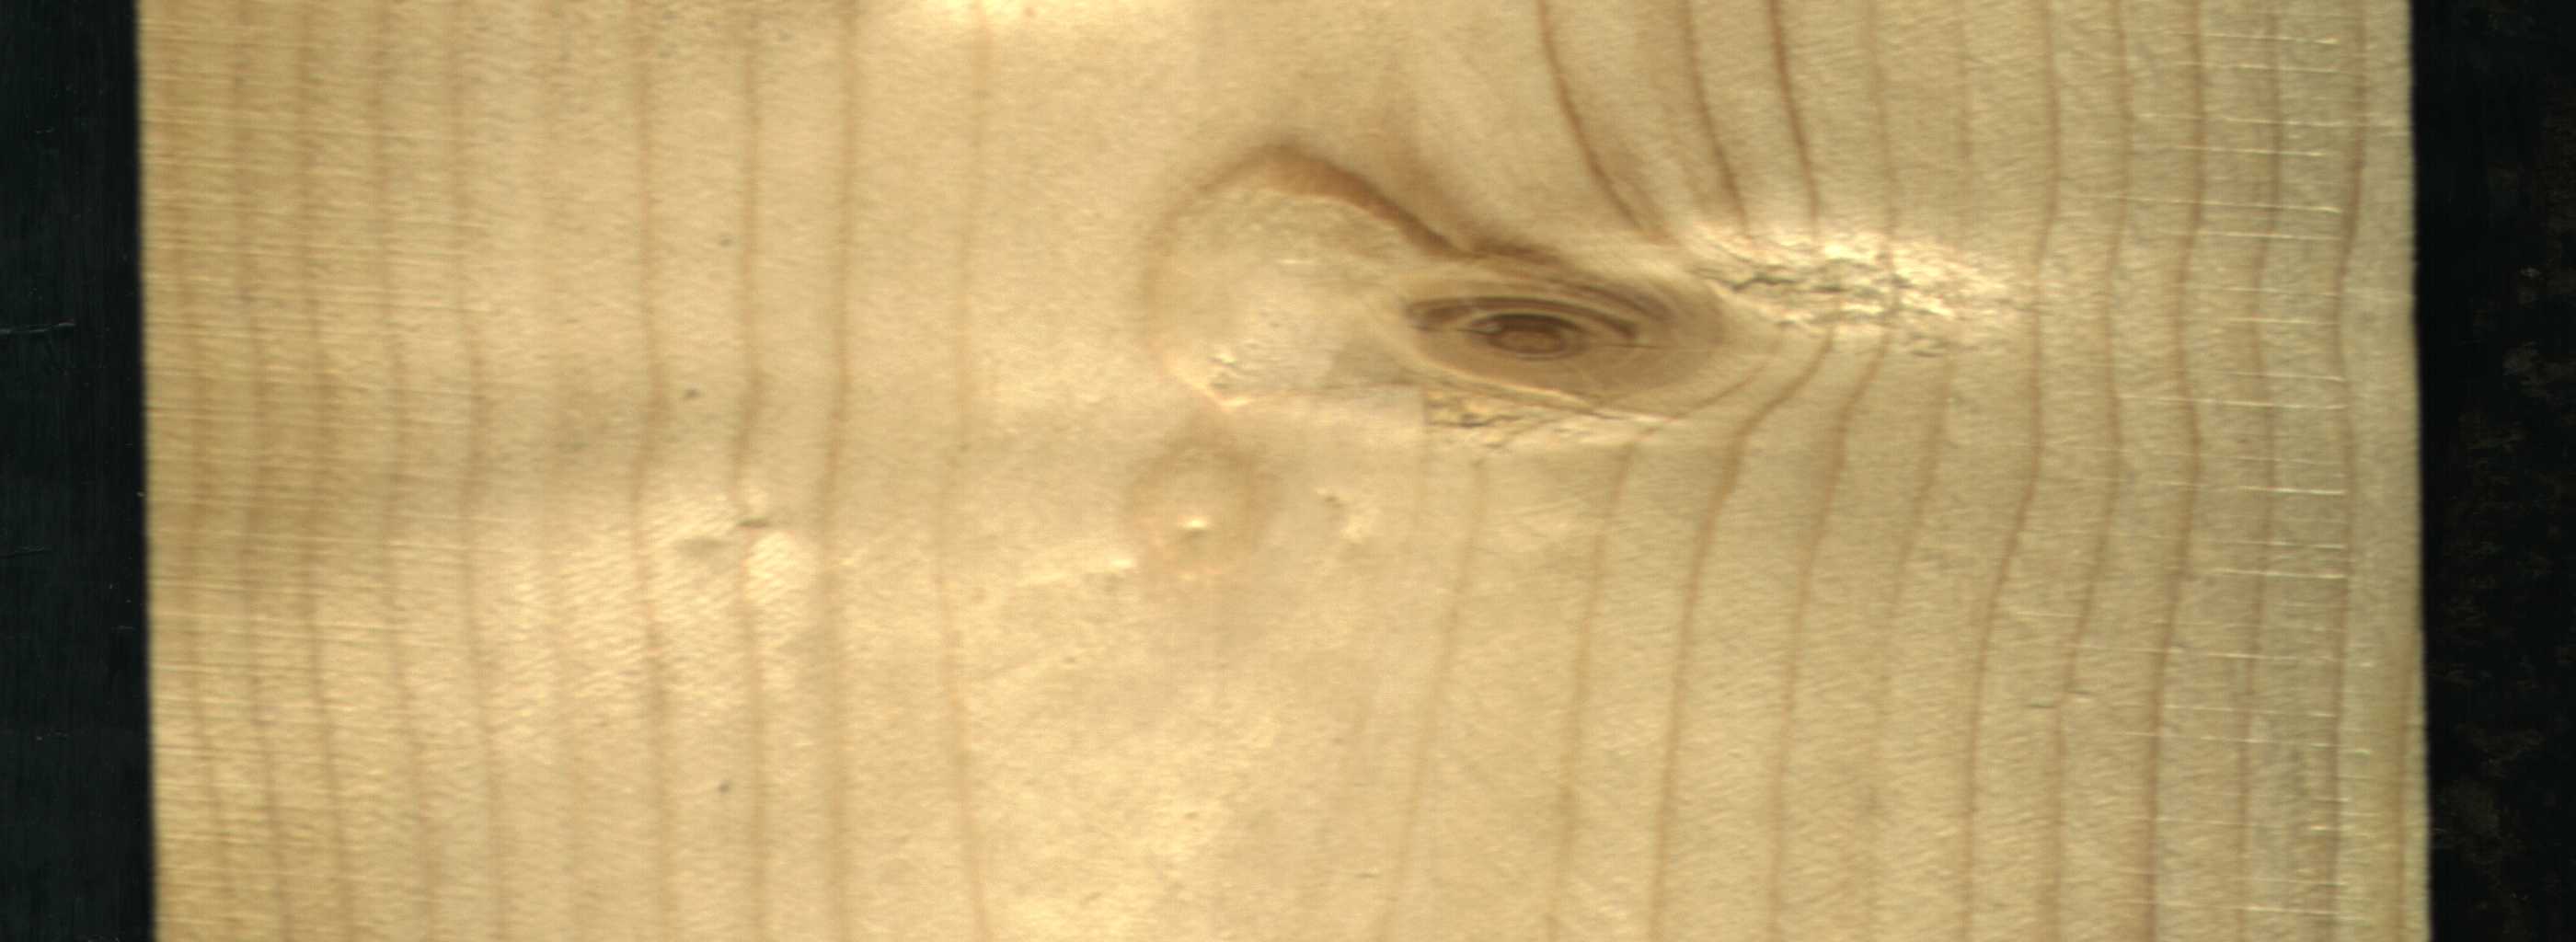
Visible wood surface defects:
knot_with_crack
Live_Knot